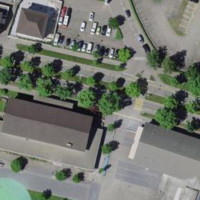
EUNIS habitat code: 54
Species observed at this site:
Polygonum aviculare